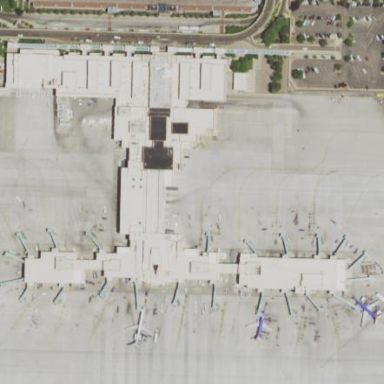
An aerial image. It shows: Apron at the airport.